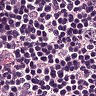
Metastatic tissue present: no